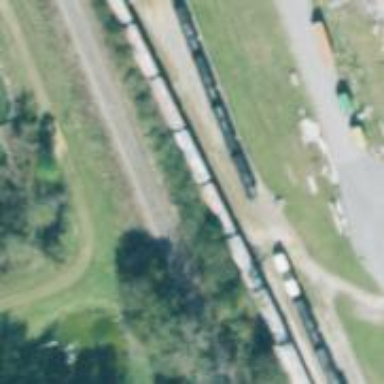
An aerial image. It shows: Railway spur service.